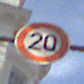
Verkehrszeichen: Geschwindigkeit20
Umgebung: Outdoor, Urban
Tageszeit: MorningAfternoon
Wetter: PartlyCloudy
Licht: Natural
Jahreszeit: NotSpecified
Kontrast: HighContrast